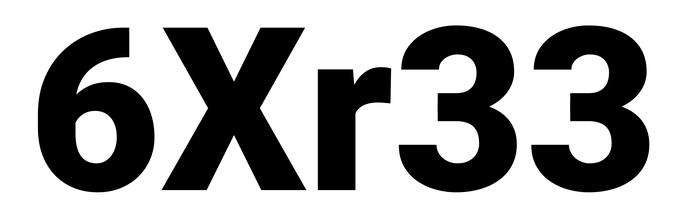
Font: Roboto_Black